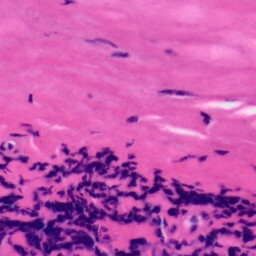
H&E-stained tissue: Tonsil